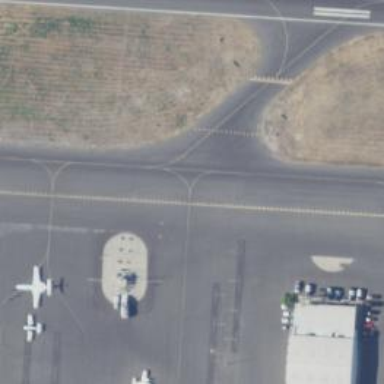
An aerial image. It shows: Image of taxiway at airport.